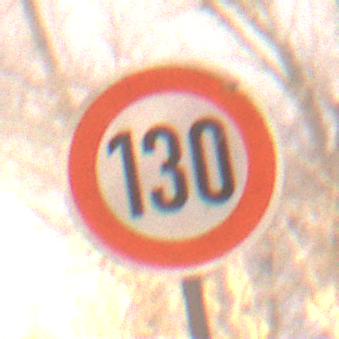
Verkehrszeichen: Geschwindigkeit130
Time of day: Night
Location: Outdoor (Urban)
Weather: Overcast
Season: Winter
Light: Artificial